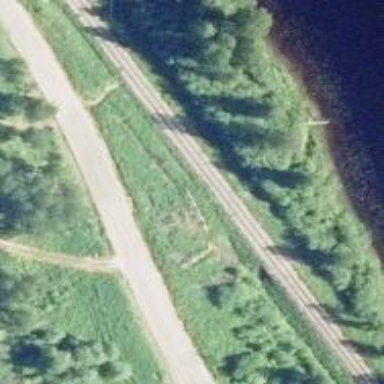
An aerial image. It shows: Railway track.